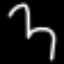
Label: squiggle